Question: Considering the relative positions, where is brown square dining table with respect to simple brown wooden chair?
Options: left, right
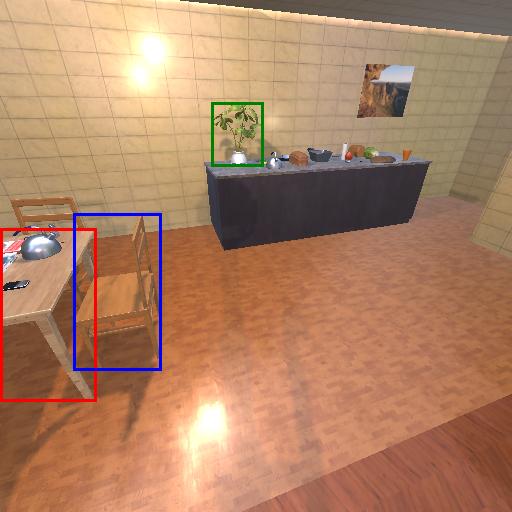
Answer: left